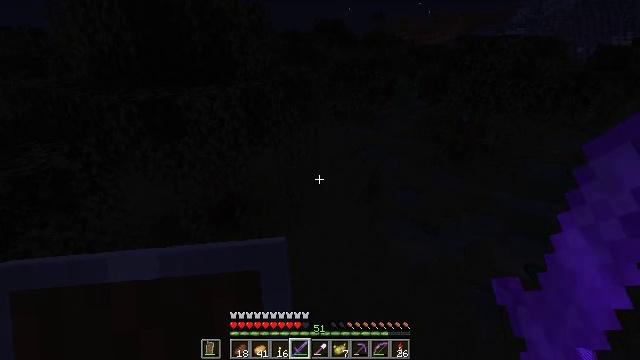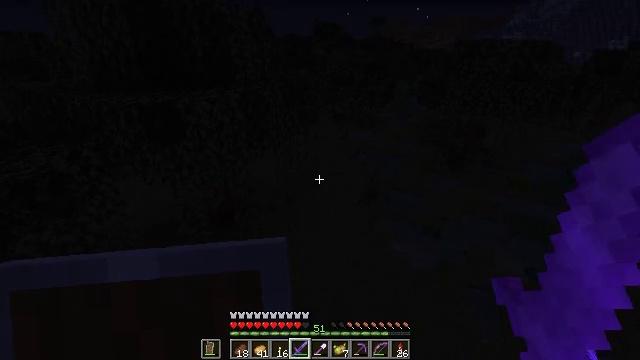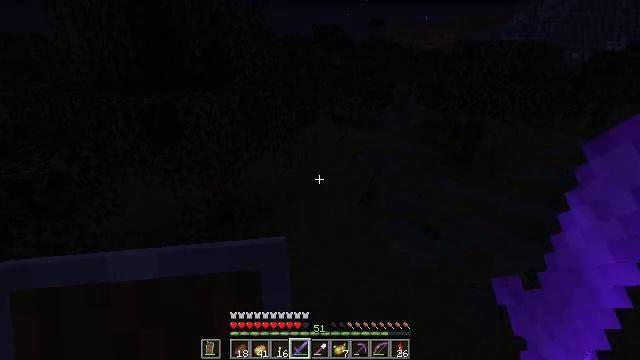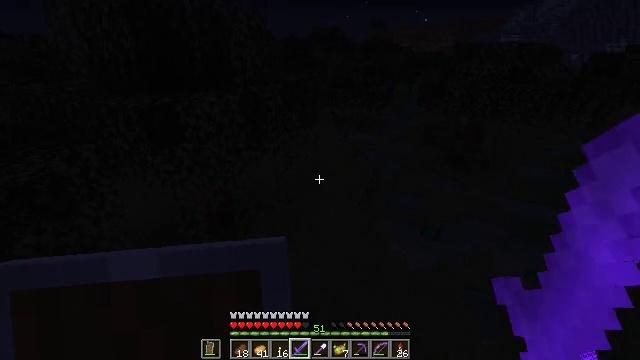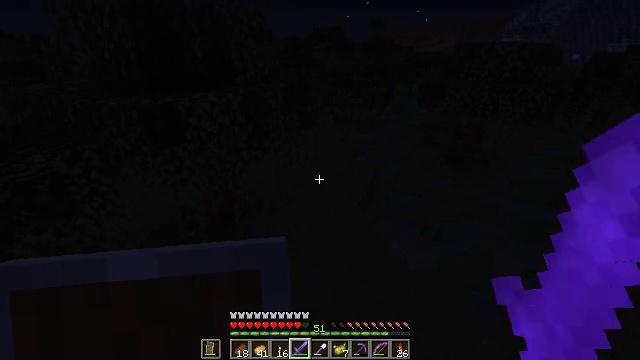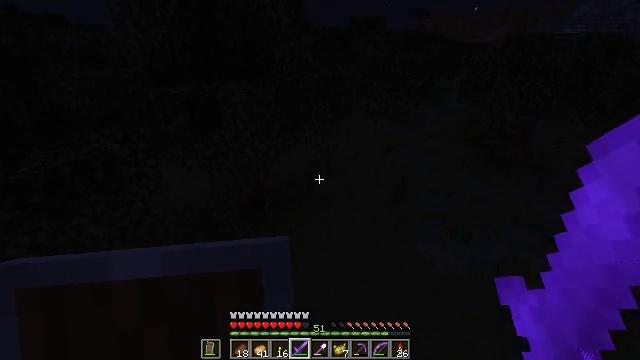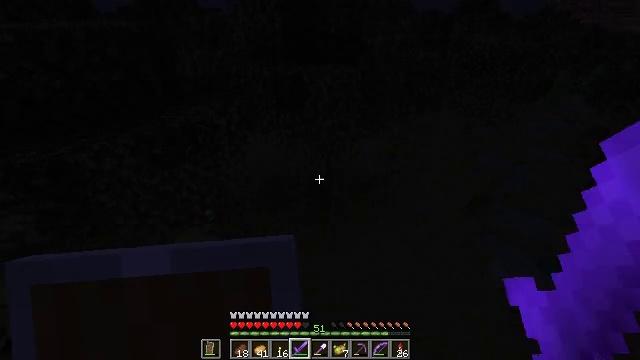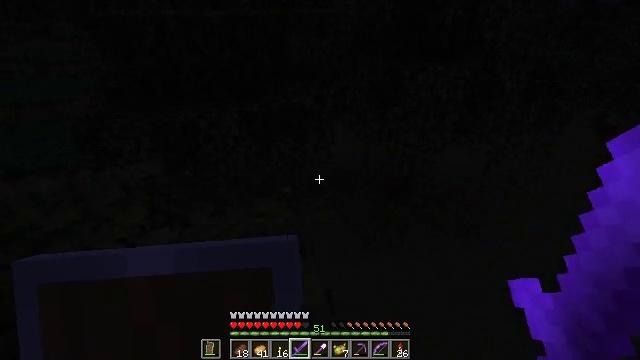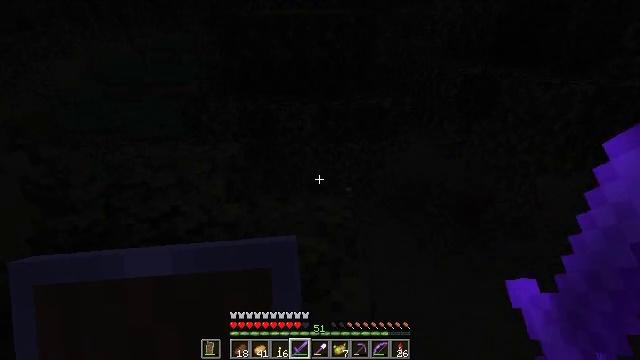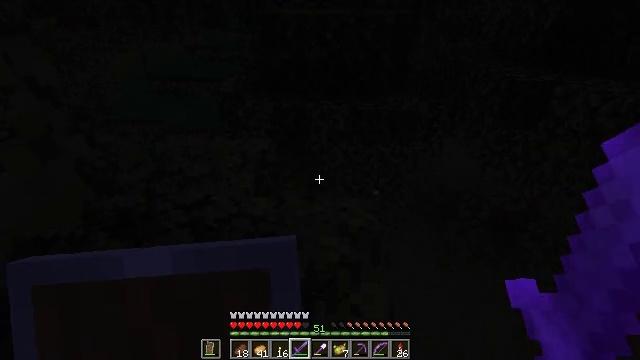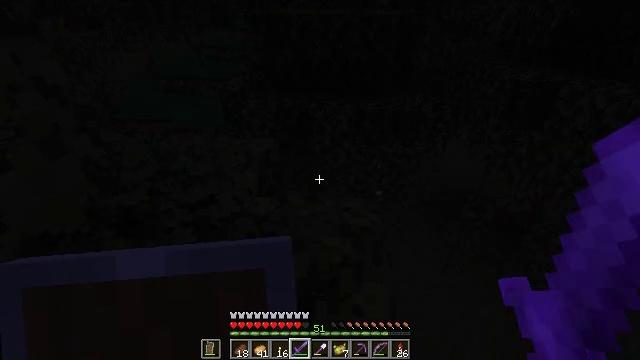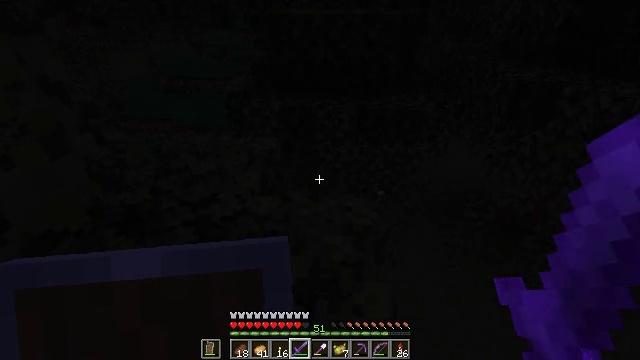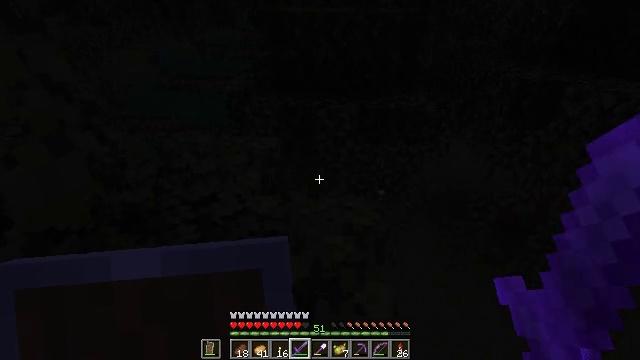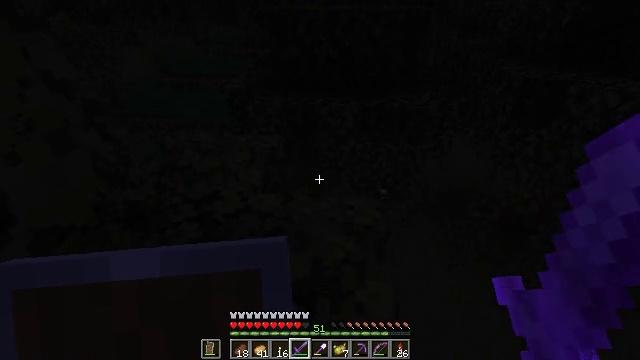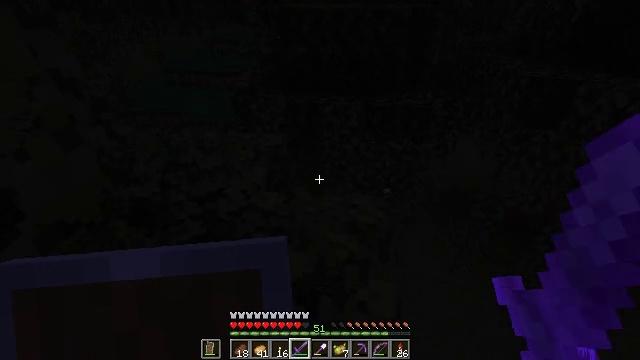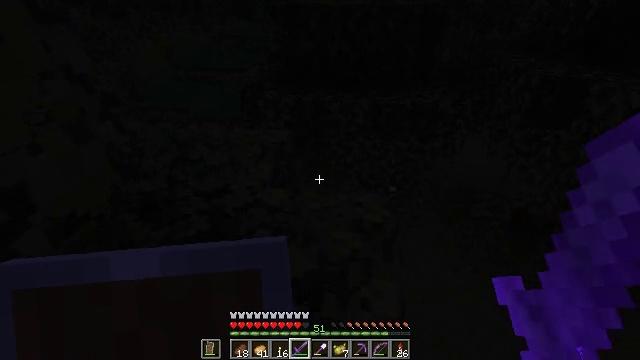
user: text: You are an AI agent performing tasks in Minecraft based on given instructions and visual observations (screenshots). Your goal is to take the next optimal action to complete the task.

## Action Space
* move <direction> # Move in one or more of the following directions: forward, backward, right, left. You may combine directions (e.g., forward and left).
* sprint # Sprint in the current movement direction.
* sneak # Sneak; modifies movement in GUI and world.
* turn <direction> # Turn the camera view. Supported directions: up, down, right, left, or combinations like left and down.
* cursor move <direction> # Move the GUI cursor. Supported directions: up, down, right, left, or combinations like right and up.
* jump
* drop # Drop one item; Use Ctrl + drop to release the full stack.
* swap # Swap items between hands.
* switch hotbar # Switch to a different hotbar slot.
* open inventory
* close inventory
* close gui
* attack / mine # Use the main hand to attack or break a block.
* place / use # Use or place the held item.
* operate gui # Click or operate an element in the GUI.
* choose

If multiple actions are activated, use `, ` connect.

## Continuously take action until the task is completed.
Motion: motion action
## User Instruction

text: Combat the slime.
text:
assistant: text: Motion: sneak
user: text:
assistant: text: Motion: sneak
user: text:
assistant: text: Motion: sneak
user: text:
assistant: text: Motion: sneak
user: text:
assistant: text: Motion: sneak, turn left and down
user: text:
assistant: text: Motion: sneak, turn left and down
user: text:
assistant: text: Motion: sneak, turn left and down
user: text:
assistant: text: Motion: sneak, turn left
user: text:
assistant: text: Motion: sneak, turn left
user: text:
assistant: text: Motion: sneak
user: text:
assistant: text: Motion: sneak
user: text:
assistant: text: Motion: sneak
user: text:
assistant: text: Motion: sneak
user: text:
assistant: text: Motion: sneak
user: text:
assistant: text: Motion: sneak, turn left
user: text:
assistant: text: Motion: sneak, turn left and down
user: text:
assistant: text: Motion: turn left
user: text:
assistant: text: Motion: turn left
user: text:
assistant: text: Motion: turn left
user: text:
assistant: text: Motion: move forward, turn left
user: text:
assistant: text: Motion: move forward, turn left
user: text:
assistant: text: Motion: move forward
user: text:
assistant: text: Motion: move forward
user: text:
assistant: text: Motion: move forward
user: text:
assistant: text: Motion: move forward
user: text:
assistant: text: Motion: no_op
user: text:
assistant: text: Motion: no_op
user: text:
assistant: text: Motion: no_op
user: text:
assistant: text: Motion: no_op
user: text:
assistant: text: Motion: no_op